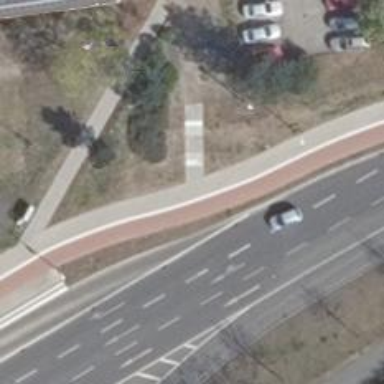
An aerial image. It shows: Paved path.